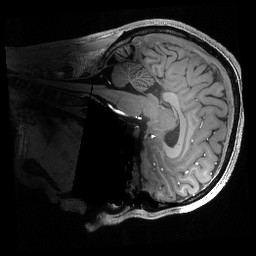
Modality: T1w
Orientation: sagittal
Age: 24
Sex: male
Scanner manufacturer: siemens
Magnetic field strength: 6.98 T
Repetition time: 2.53 s
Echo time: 0.00176 s